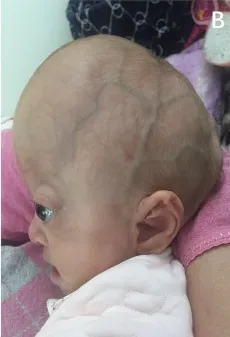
The forehead is high and prominent, the posterior part of the skull is flat, and the skull has a cloverleaf appearance, with a central arched elevation and bilateral depressions (B).
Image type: medical_photograph (other_medical_photograph)